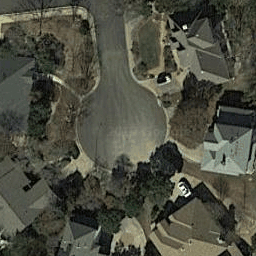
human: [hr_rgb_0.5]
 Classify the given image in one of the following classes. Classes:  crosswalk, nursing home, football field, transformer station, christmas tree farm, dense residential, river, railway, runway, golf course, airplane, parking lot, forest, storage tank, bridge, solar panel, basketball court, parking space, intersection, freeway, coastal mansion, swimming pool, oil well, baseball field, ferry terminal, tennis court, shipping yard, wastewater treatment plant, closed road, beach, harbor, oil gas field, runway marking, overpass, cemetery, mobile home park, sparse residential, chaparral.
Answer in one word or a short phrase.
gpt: closed road